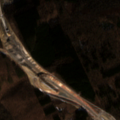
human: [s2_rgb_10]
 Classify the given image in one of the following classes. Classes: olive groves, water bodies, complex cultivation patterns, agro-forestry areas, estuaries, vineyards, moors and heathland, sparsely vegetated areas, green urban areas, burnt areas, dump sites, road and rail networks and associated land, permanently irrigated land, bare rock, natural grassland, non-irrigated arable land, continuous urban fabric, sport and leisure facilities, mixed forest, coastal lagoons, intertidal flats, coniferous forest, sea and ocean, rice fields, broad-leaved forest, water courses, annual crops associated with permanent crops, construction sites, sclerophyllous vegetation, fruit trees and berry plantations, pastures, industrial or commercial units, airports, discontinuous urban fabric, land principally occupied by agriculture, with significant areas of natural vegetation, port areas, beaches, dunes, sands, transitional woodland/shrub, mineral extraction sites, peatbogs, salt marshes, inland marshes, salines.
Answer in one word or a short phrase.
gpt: broad-leaved forest, mixed forest